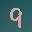
Label: 9